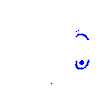
Particle: pion